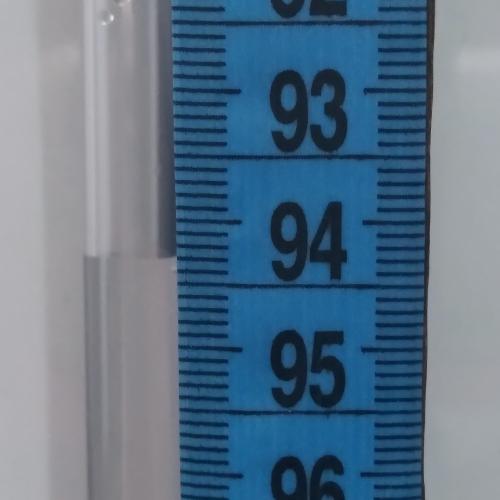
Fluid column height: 94.3 cm